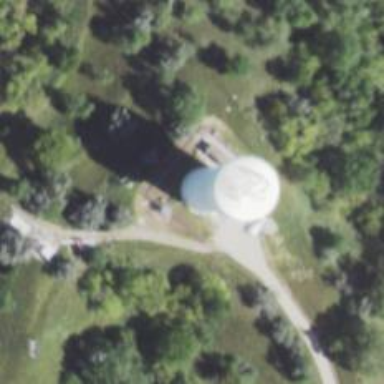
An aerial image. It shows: Water tower that is man-made.